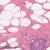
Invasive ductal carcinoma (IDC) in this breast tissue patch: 0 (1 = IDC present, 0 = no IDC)